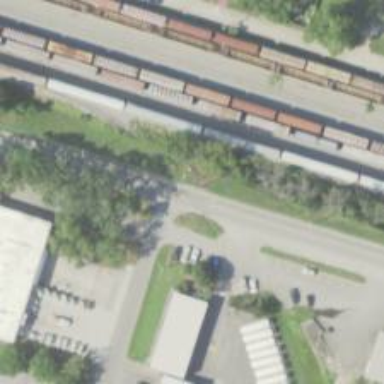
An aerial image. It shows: Abandoned railway siding.